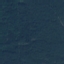
Land use / land cover class: Forest